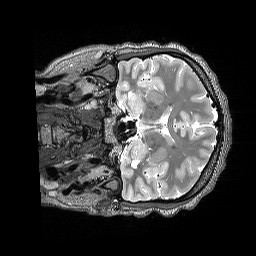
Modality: T2w
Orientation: coronal
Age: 25
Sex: female
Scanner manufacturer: siemens
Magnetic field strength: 3 T
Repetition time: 3.2 s
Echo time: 0.564 s